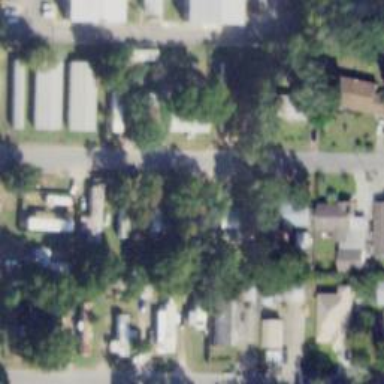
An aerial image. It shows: Residential area designated as trailer park.